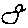
Label: bird